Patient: sex F, age 69
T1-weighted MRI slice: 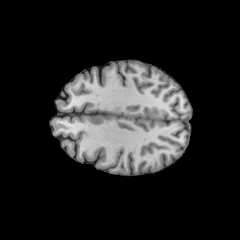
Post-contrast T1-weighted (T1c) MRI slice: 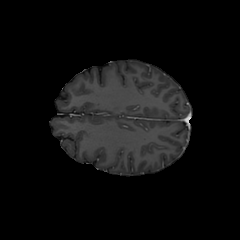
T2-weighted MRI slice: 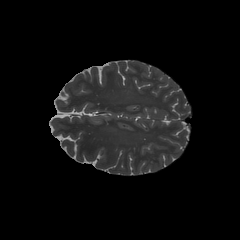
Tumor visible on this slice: no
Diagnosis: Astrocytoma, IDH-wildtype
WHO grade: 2